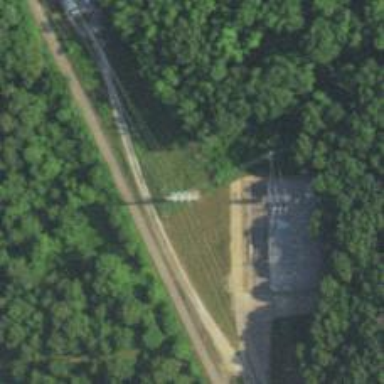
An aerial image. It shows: Power tower.